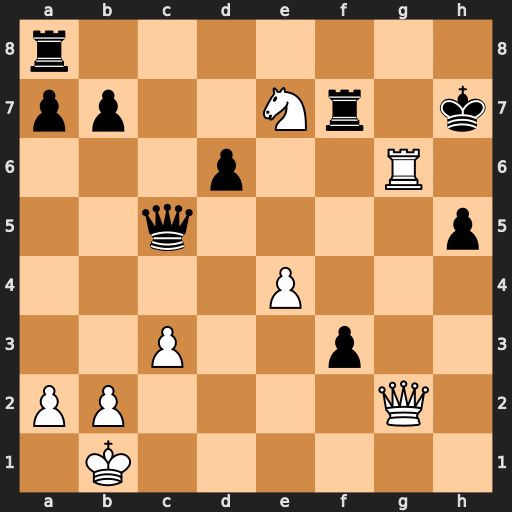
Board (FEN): r7/pp2Nr1k/3p2R1/2q4p/4P3/2P2p2/PP4Q1/1K6
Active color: w
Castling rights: -
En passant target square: -
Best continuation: Rh6+ Kxh6 Qg6#